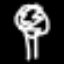
Label: mushroom